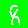
Digit: 8